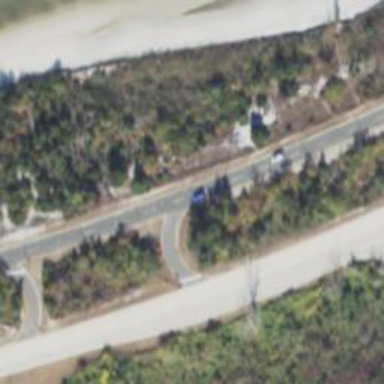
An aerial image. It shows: Secondary link road.